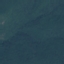
Land use / land cover class: Forest